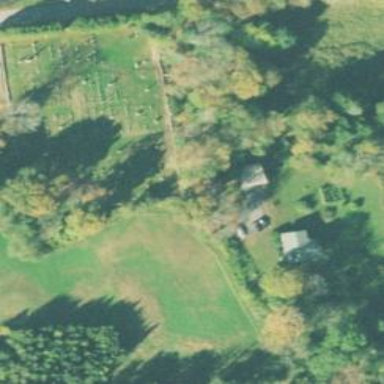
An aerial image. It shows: Private cemetery with magic category designation.